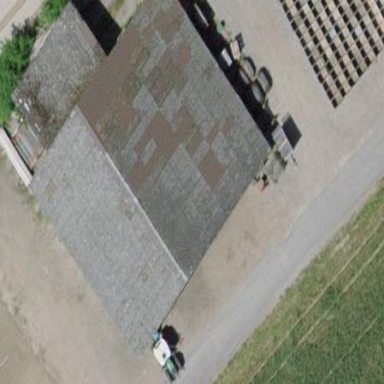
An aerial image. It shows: Farmyard area.